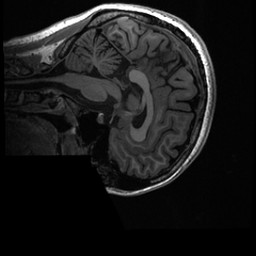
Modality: T1w
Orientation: sagittal